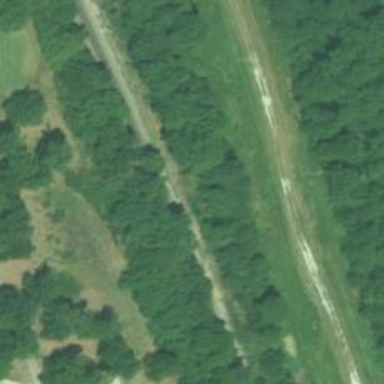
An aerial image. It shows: Railway track.